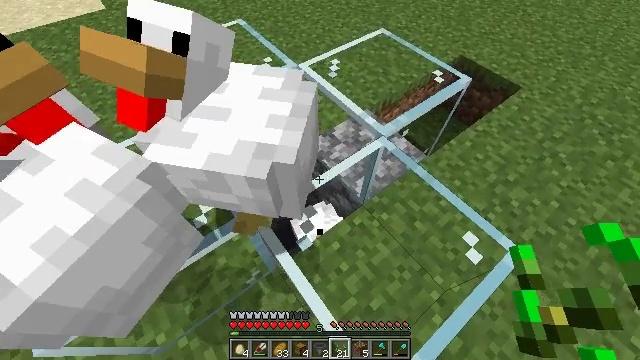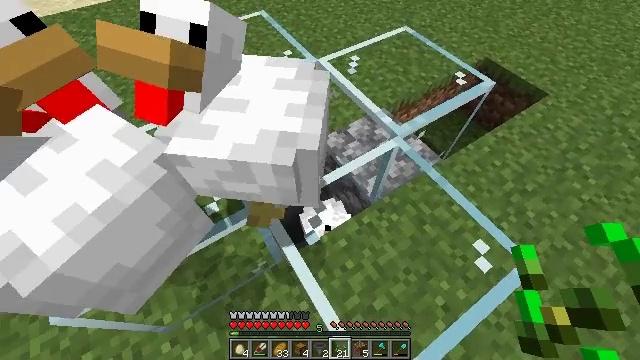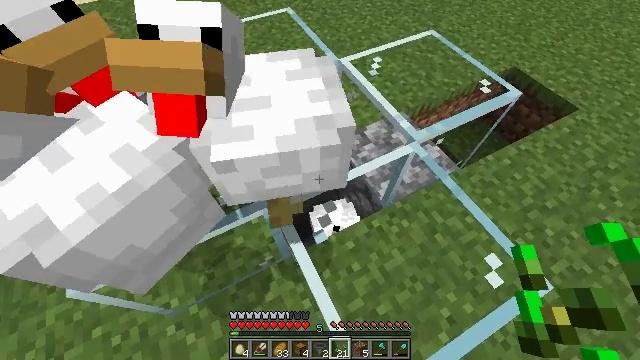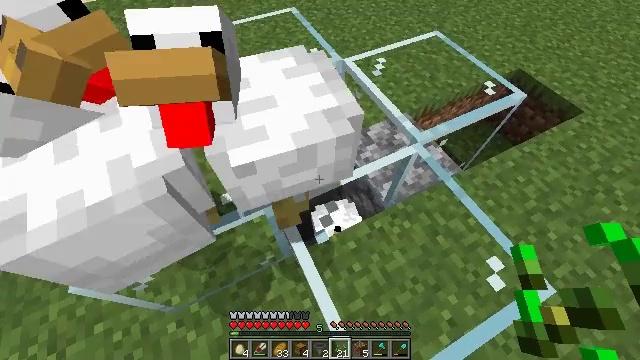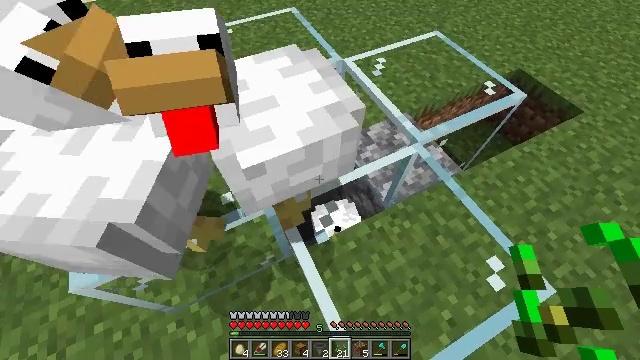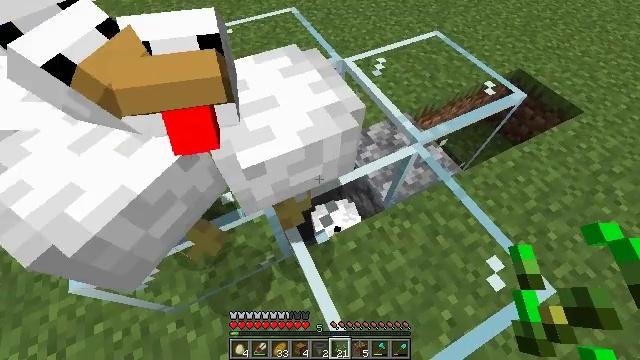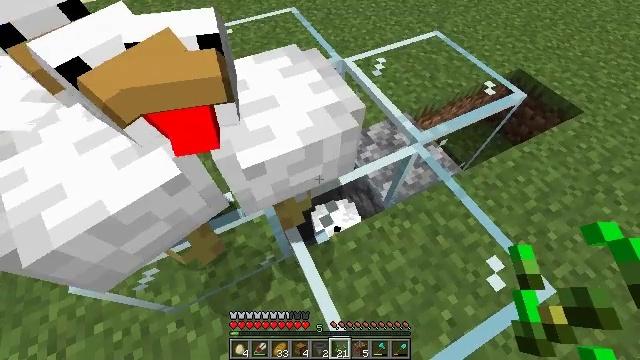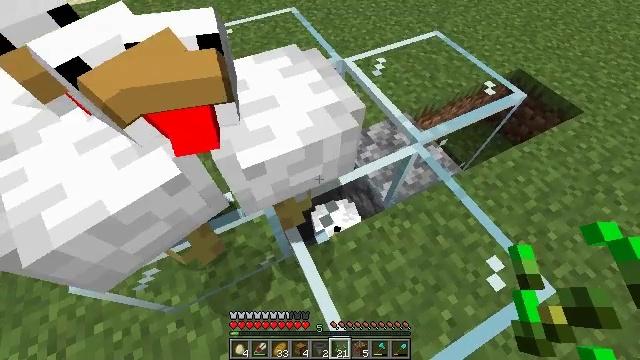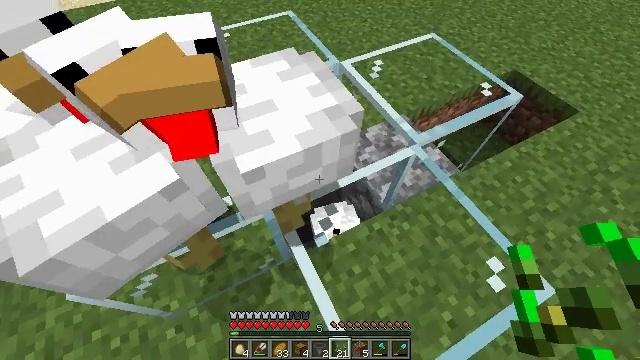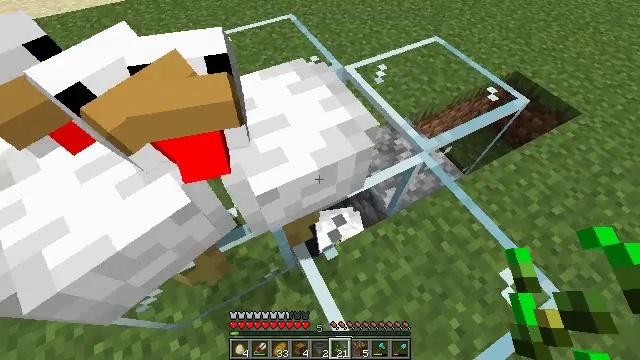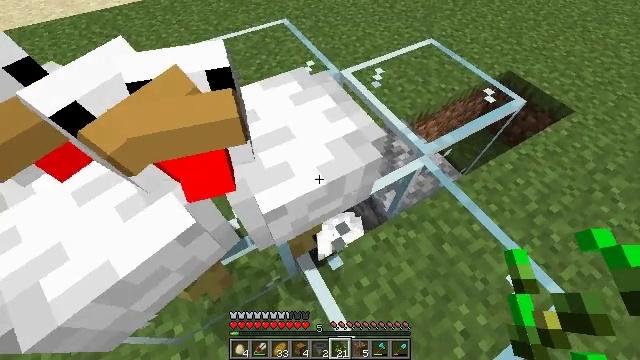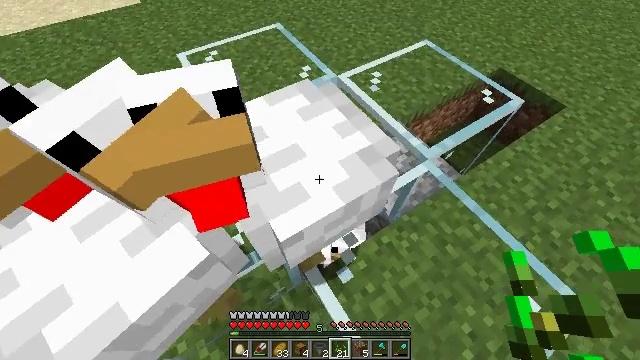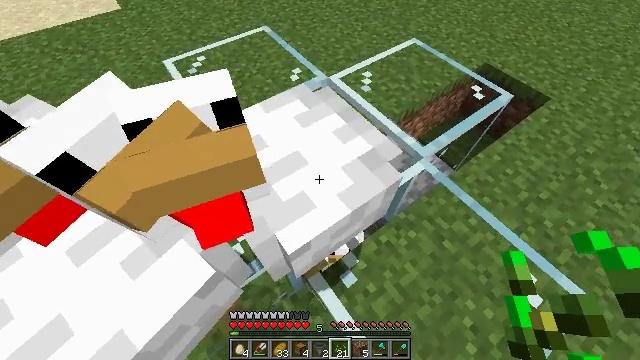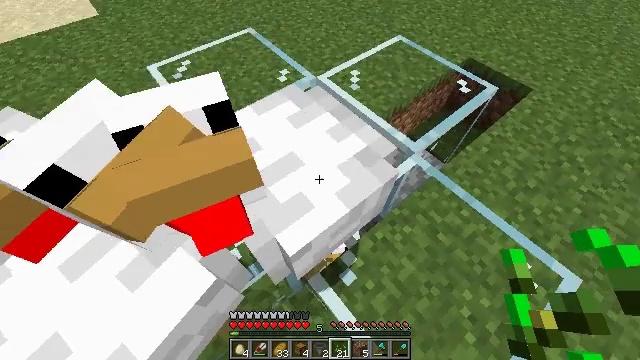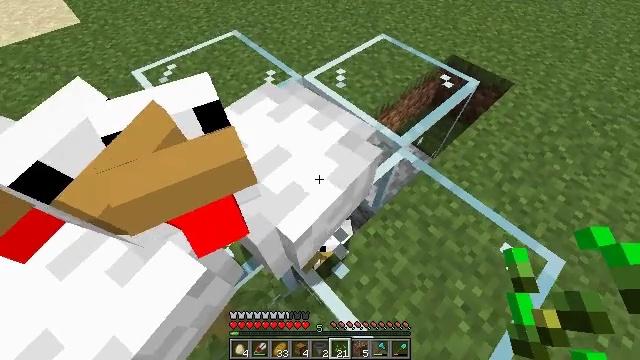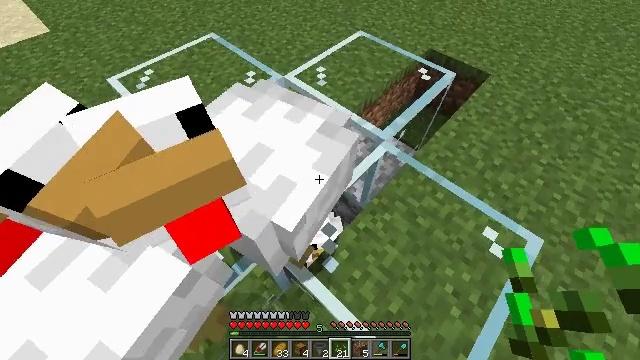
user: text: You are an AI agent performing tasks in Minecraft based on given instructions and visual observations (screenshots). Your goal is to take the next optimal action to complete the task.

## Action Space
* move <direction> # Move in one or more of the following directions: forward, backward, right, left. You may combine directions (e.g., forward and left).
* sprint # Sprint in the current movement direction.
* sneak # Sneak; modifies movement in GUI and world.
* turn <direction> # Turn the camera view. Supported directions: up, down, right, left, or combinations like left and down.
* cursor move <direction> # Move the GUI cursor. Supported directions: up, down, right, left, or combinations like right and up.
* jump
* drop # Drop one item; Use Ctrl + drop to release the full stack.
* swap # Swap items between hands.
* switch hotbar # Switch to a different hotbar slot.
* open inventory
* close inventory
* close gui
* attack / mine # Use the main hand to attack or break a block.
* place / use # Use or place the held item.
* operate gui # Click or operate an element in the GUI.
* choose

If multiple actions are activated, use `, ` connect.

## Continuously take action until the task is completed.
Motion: motion action
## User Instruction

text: Combat enemy.
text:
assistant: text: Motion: sneak, turn left
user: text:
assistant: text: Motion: sneak, turn left
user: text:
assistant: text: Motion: sneak
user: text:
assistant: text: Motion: sneak
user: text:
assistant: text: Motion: sneak
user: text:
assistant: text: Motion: sneak
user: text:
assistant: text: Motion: sneak
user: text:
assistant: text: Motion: move forward and move left, sneak
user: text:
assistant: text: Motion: move forward and move left, sneak
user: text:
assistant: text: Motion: move forward and move left, sneak, turn right
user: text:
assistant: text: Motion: move forward and move left, sneak, turn right
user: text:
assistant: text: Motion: move forward and move left, sneak, turn right
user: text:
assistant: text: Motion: move forward and move left, sneak, turn right
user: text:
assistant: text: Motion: move forward and move left, sneak, turn right
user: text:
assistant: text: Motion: move forward and move left, sneak, turn right
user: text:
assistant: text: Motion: move forward and move left, sneak, turn right
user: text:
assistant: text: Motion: move forward, sneak, turn right
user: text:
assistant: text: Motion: sneak
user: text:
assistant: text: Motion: sneak
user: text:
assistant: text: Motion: sneak
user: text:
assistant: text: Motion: sneak
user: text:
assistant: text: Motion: sneak
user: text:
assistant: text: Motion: sneak
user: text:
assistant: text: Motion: sneak
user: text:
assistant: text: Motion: sneak
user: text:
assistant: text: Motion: move forward, sneak
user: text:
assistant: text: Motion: move forward and move left, sneak
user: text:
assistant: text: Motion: move forward and move left, sneak
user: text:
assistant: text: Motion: move forward and move left, sneak
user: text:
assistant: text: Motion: move forward and move left, sneak